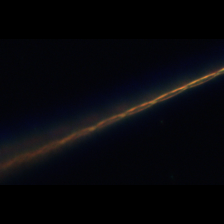
Taxon: Psuedo-nitzschia
Group: Diatoms